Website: apple
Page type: receipt
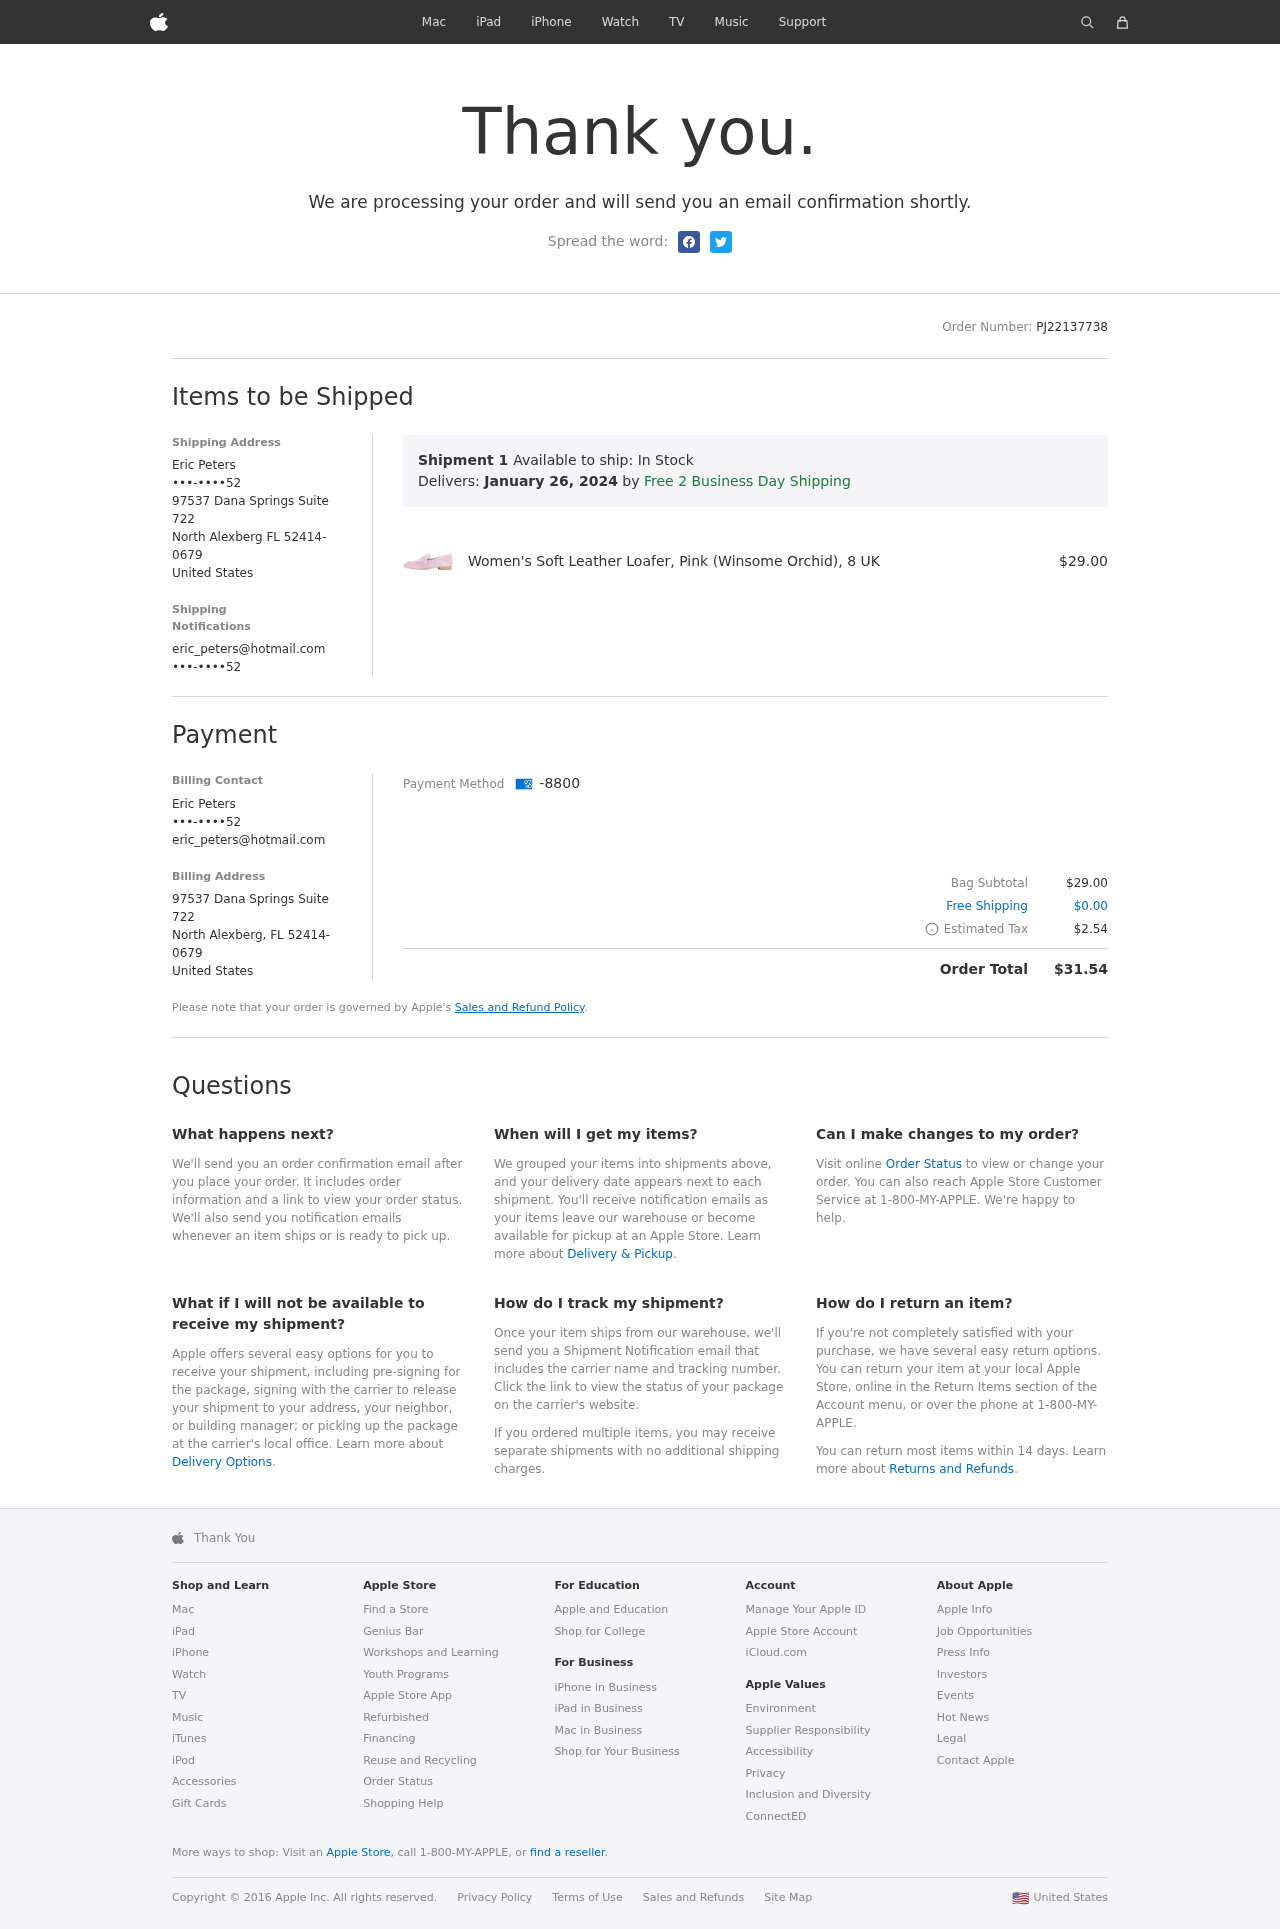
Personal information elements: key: PII_CARD_LAST4
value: -8800
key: PII_CITY
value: North Alexberg
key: PII_COUNTRY
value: United States
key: PII_EMAIL
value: eric_peters@hotmail.com
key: PII_EMAIL2
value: eric_peters@hotmail.com
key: PII_FULLNAME
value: Eric Peters
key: PII_FULLNAME2
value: Eric Peters
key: PII_PHONE
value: •••-••••52
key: PII_PHONE2
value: •••-••••52
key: PII_PHONE3
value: •••-••••52
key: PII_POSTCODE_FULL
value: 52414-0679
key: PII_STATE_ABBR
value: FL
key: PII_STREET
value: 97537 Dana Springs Suite 722
Product elements: key: PRODUCT1_NAME
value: Women's Soft Leather Loafer, Pink (Winsome Orchid), 8 UK
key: PRODUCT1_PRICE
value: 29
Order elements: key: ORDER_ID
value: PJ22137738
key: ORDER_DELIVERY_DATE
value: January 26, 2024
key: ORDER_SUBTOTAL
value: $29.00
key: ORDER_SHIPPING_COST
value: $0.00
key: ORDER_TAX
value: $2.54
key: ORDER_TOTAL
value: $31.54